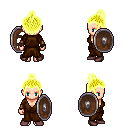
a pixel art fantasy rpg character, female body template, human, light skin, brown robe, red pants, gold short topknot hairstyle, cloth bracers, maroon shoes, shield, four views (front, back, left, right), 2x2 character sprite sheet, small pixel art, hard edges, no anti-aliasing